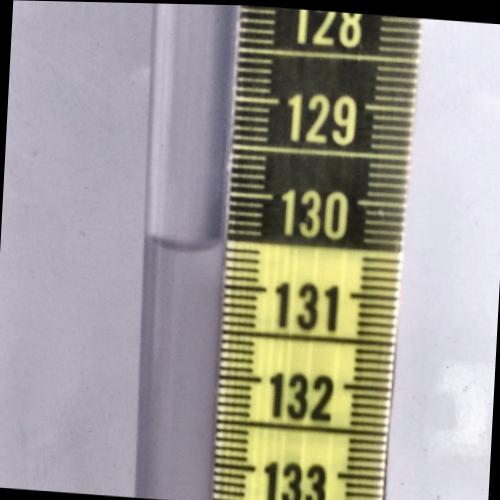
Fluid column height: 130.6 cm